Question: I am trying to build the JSIL project. I already have a XNA game which I want to convert to use in a webbrowser via JSIL.
I've followed up all the instructions on the JSIL wiki. Yet it gives me 47 errors when I try to build the project. I can't find a way to solve this, simply because I have no idea what causes this.
There's little known on the internet about this JSIL problem, so I hope you could help me.
For the record: I have updated all files via git and such.
These are some of the errors:

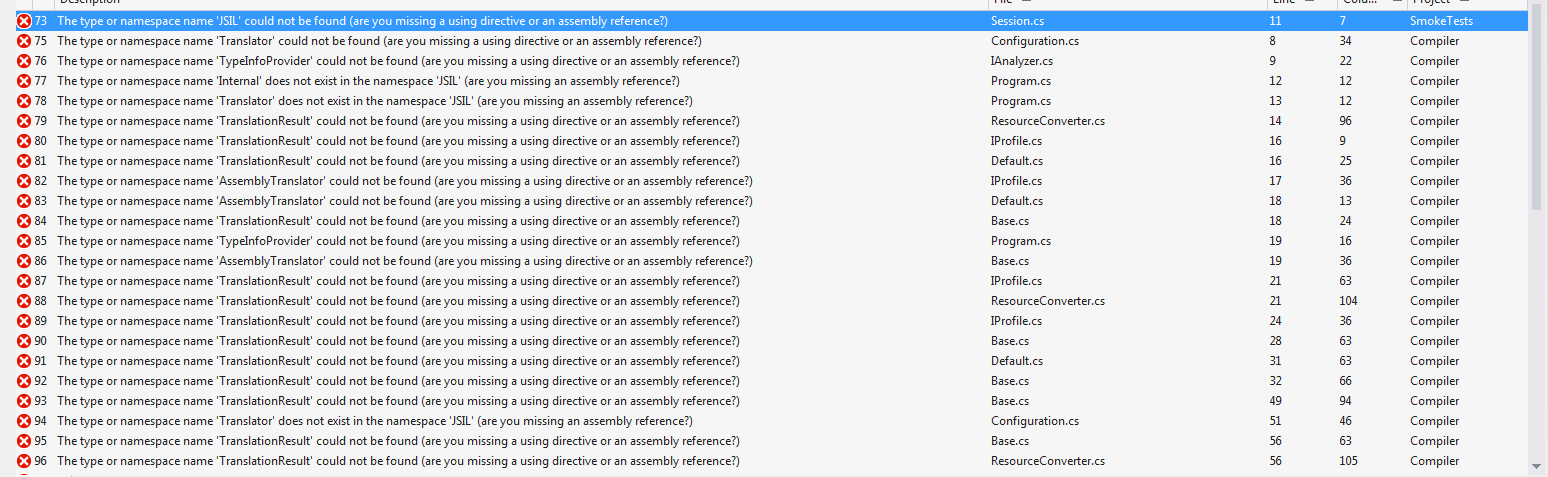
Answer: I'm using Visual Studio 2013: the JSIL_NoXNA.sln compiles like a charm.
What you can do:
- - -
The build order is:
- - - - - - - - - - - - - - - -
You can see it with right click on the solution, . The first project that you can't compile is the culprit. Then first check that all its are "ok" (without the yellow exclamation mark)